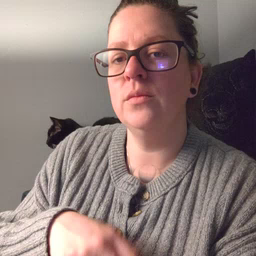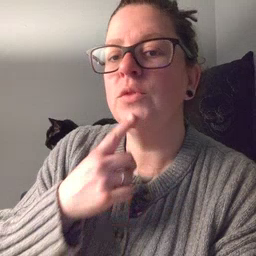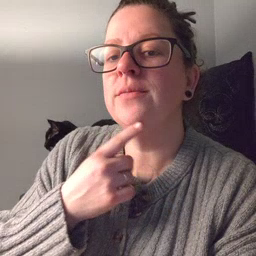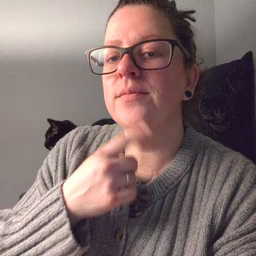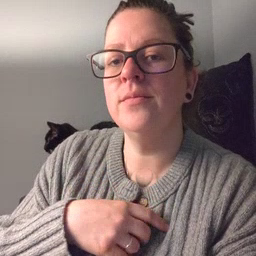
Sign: chin